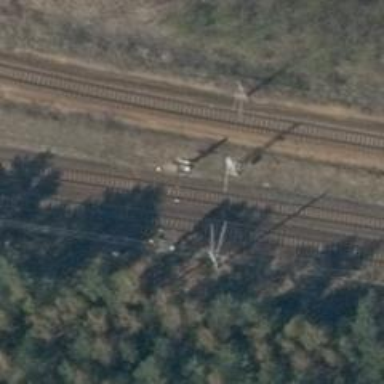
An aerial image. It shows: Railway signal.